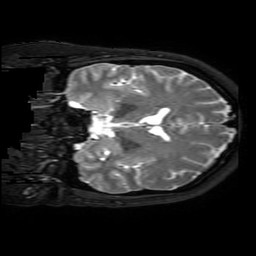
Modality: T2w
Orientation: coronal
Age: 31
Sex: female
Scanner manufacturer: philips
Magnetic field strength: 3 T
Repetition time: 2.5 s
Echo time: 0.2866 s